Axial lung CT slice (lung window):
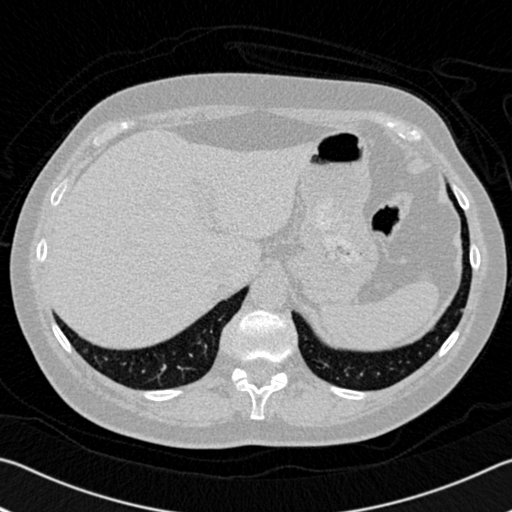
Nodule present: no